Aerial crown-view tile of a tropical tree (Barro Colorado Island, Panama), acquired 20241014:
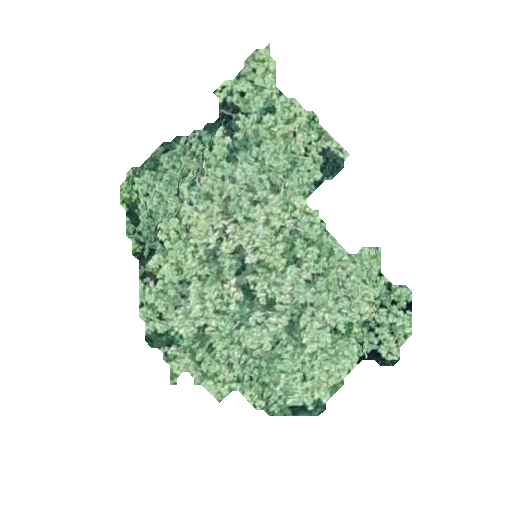
Species: Hieronyma alchorneoides
GBIF accepted scientific name: Hieronyma alchorneoides
Crown area: 97.508 m²